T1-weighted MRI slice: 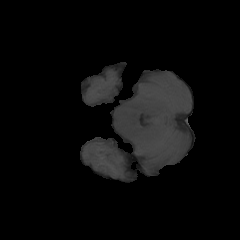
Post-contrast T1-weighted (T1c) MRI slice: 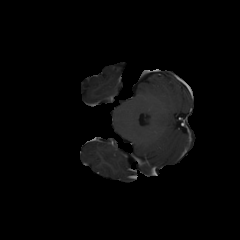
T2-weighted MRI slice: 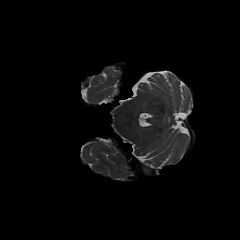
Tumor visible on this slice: no